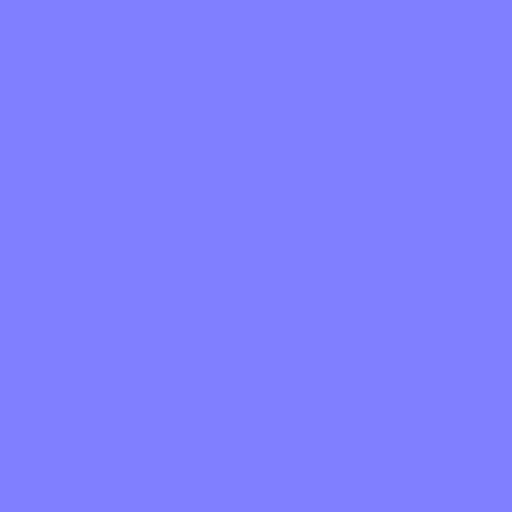
metal rough